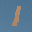
Label: 1